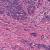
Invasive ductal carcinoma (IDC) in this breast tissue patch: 0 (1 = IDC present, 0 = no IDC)